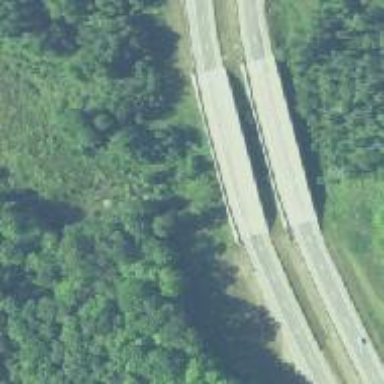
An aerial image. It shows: Motorway bridge.